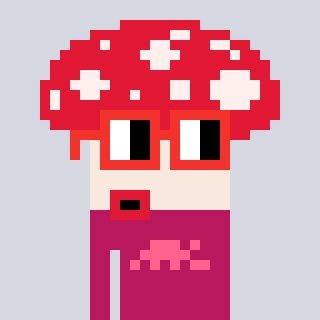
a pixel art character with square red glasses, a mushroom-shaped head and a darkpink-colored body on a cool background